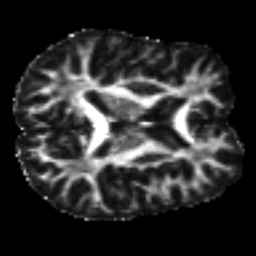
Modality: FA
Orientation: axial
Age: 23
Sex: male
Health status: ill
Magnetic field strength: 3 T
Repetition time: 9 s
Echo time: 0.093 s